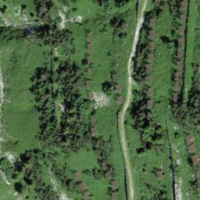
EUNIS habitat code: 23
Species observed at this site:
Hedysarum hedysaroides